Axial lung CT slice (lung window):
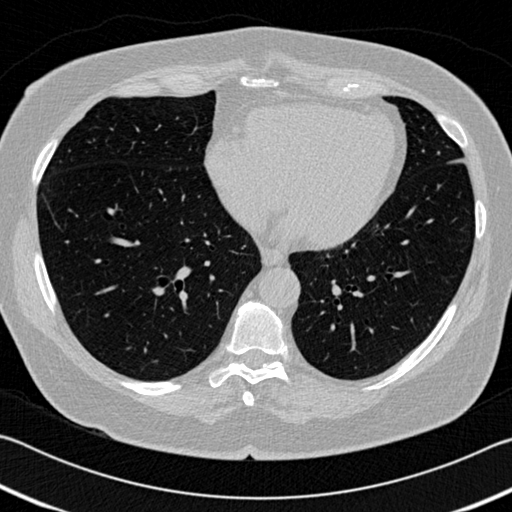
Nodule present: no